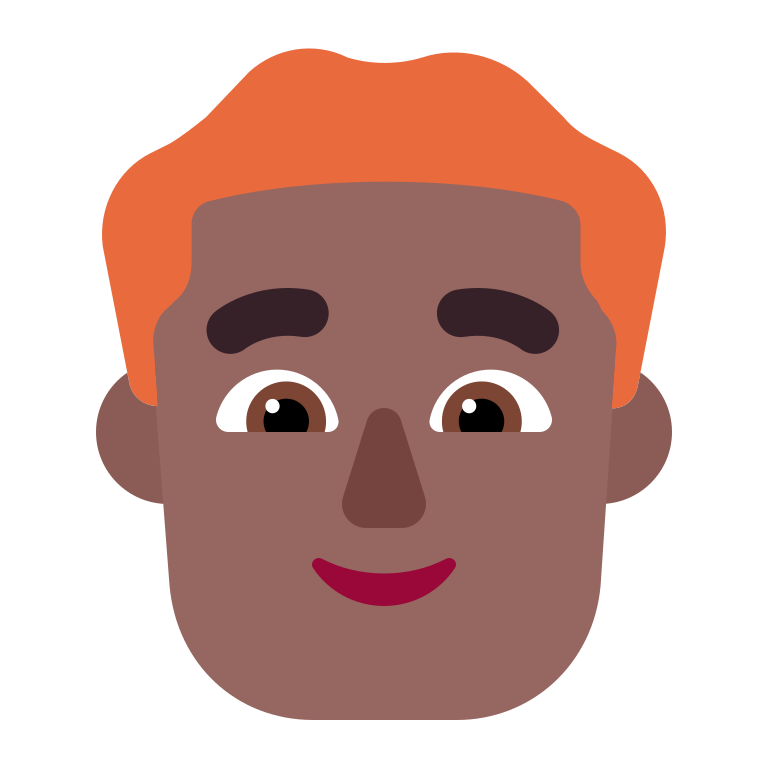
man red hair flat  dark